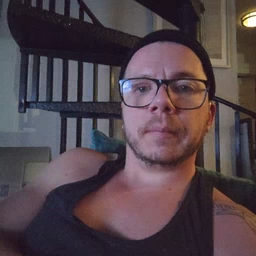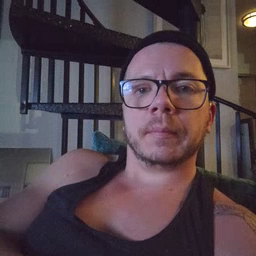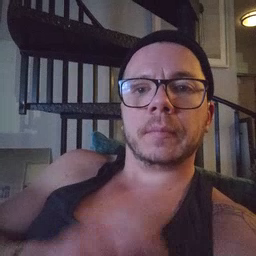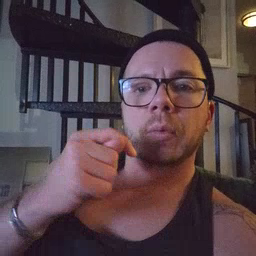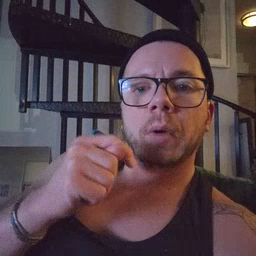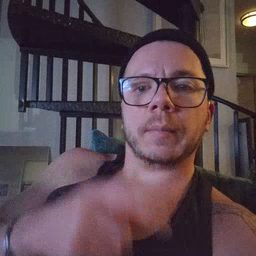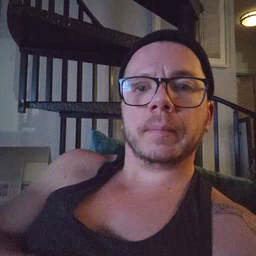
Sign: toy